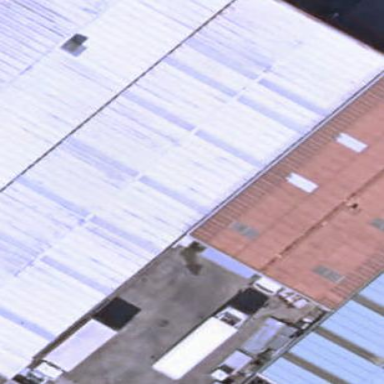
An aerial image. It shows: Industrial building.